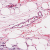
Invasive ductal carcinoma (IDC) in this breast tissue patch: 0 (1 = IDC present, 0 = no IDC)